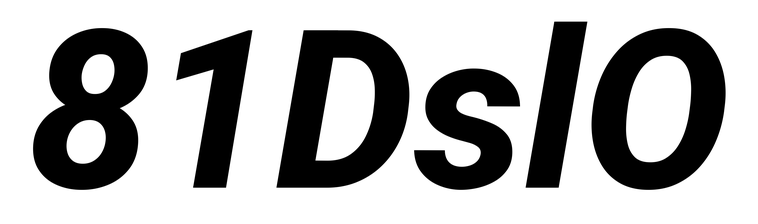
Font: Roboto-Italic_ExtraBold_Italic